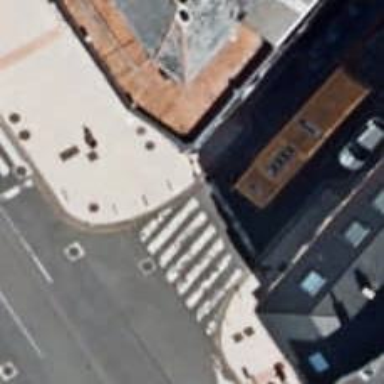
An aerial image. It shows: Traffic signals at road crossing.